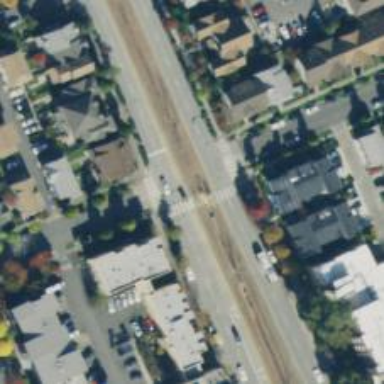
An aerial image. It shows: Railway signal.